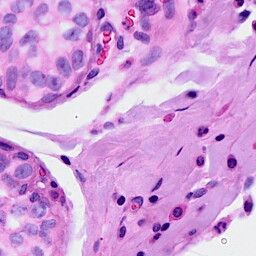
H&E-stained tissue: Breast